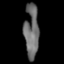
Tissue: lung
Cell type: Pericytes
Senescence score: 0.5594
Nuclear area (px): 741
Mean DAPI intensity: 107.283